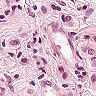
Metastatic tissue present: yes